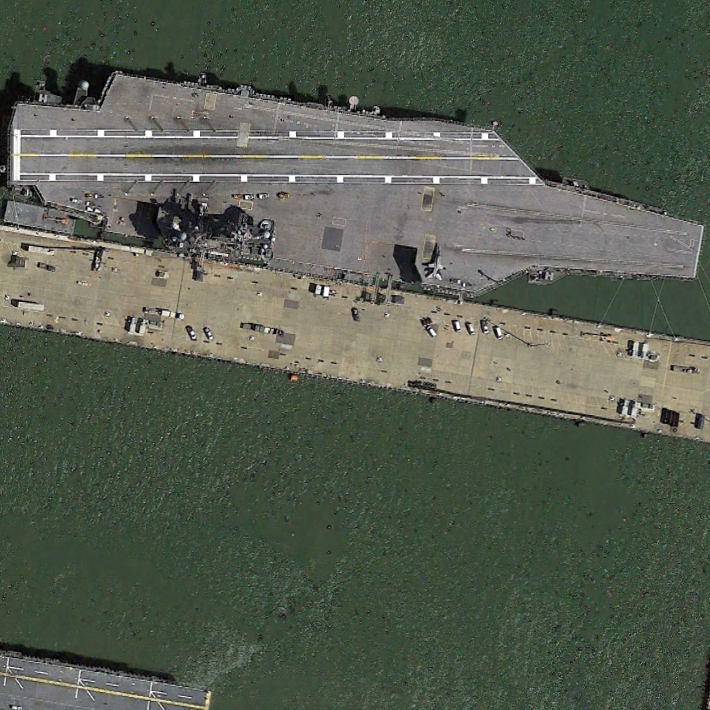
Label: aircraft_carrier